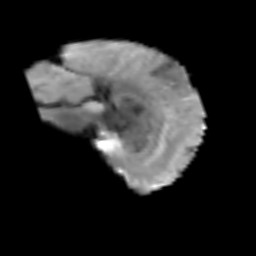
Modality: T2w
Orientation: sagittal
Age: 51
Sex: female
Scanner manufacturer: siemens
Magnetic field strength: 3 T
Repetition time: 3.2 s
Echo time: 0.081 s